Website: walmart
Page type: receipt
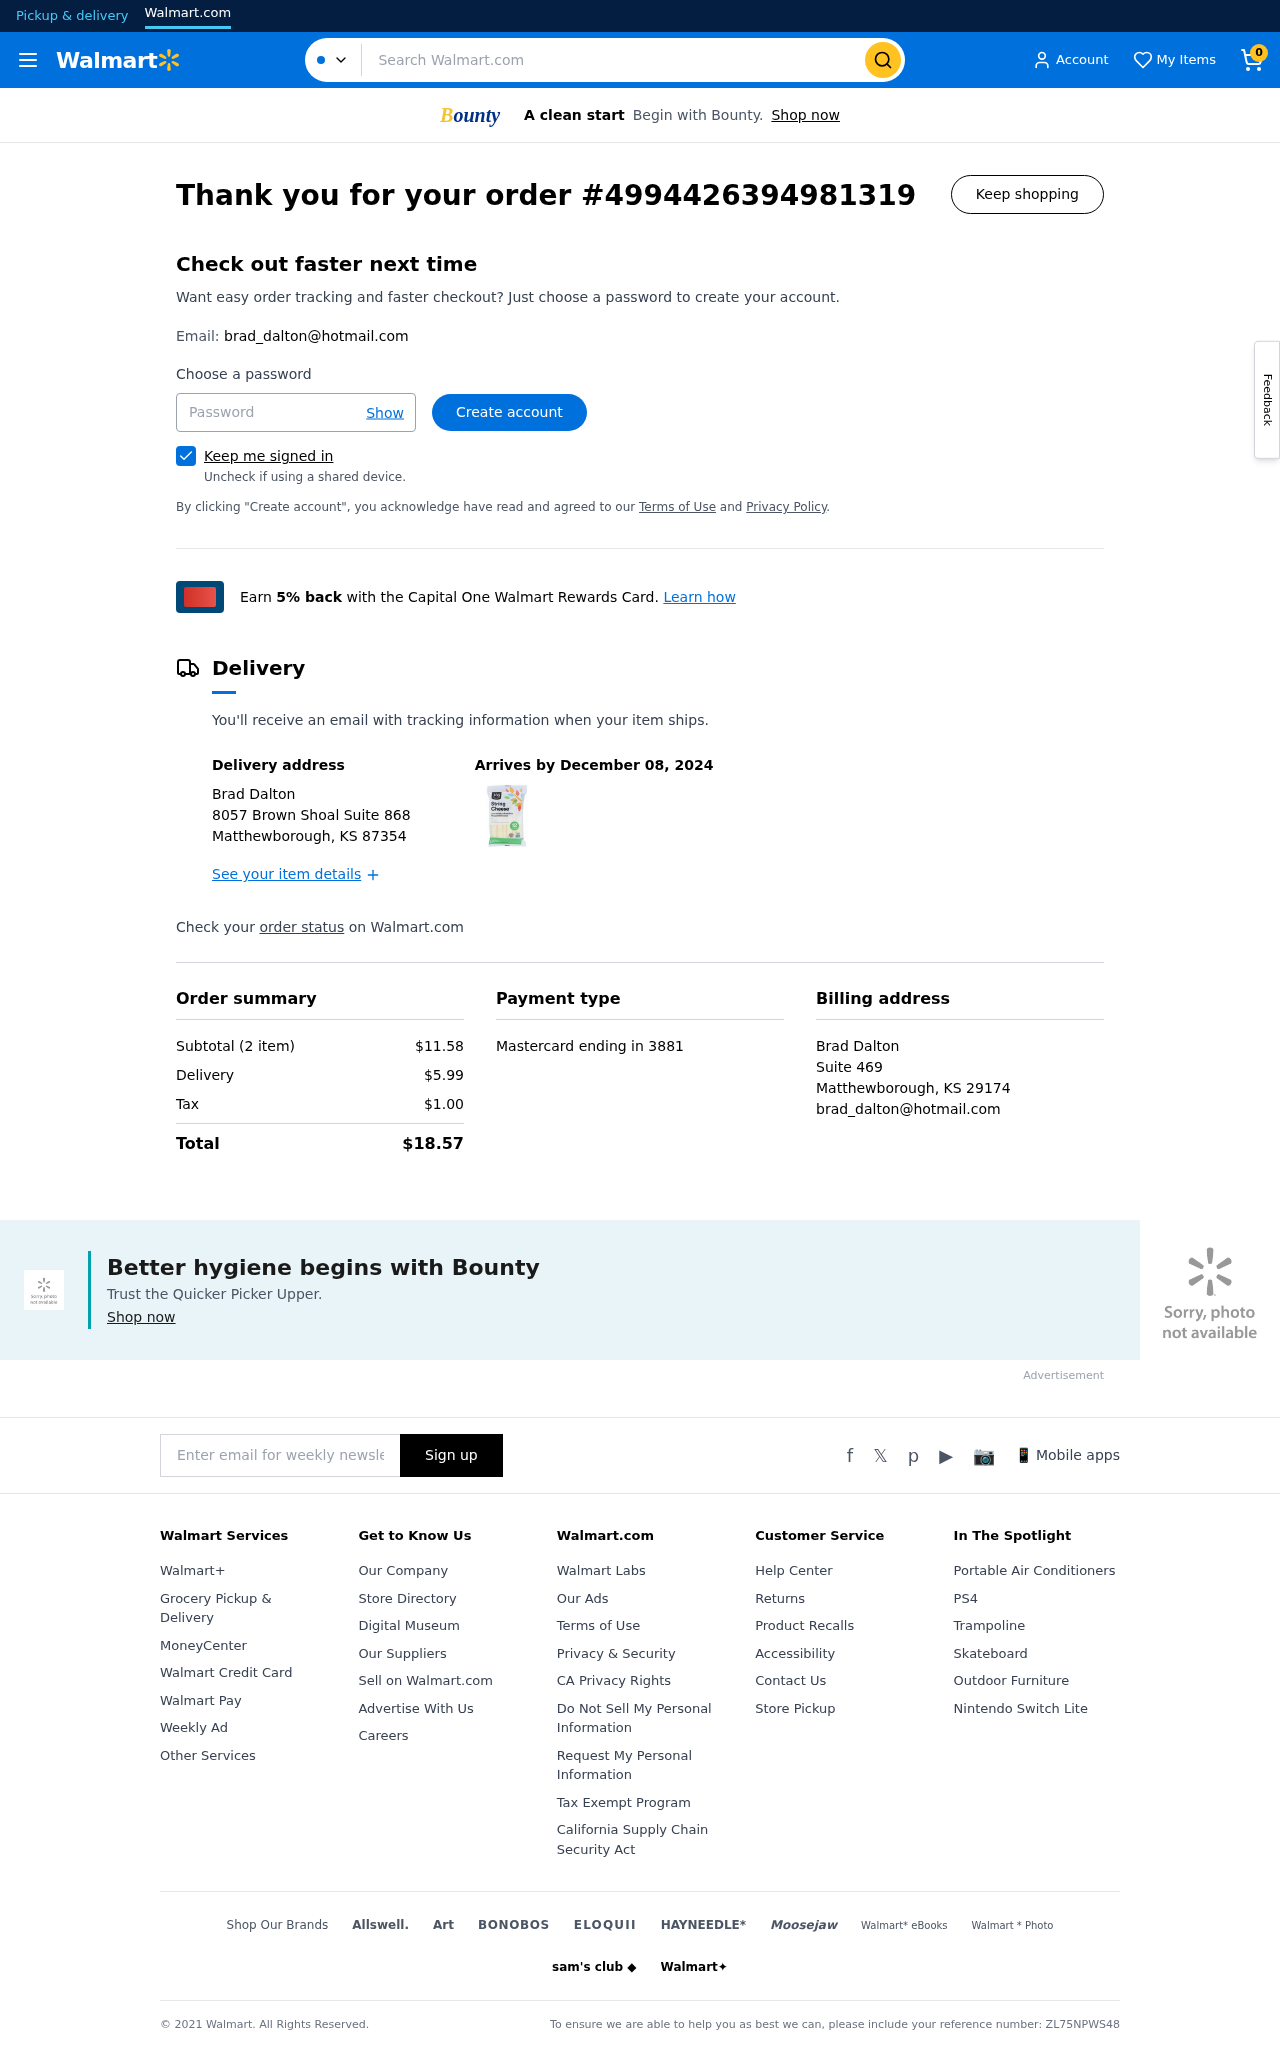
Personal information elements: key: PII_CARD_LAST4
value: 3881
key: PII_CARD_TYPE
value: Mastercard
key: PII_CITY_STATE_ZIP
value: Matthewborough, KS 87354
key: PII_CITY_STATE_ZIP2
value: Matthewborough, KS 29174
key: PII_EMAIL
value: brad_dalton@hotmail.com
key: PII_EMAIL2
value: brad_dalton@hotmail.com
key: PII_FULLNAME
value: Brad Dalton
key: PII_FULLNAME2
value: Brad Dalton
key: PII_STREET
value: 8057 Brown Shoal Suite 868
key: PII_STREET2
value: Suite 469
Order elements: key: ORDER_NUM_ITEMS
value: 0
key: ORDER_ID
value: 4994426394981319
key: ORDER_DELIVERY_DATE
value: December 08, 2024
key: ORDER_NUM_ITEMS
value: Subtotal (2 item)
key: ORDER_SUBTOTAL
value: $11.58
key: ORDER_SHIPPING_COST
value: $5.99
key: ORDER_TAX
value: $1.00
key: ORDER_TOTAL
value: $18.57
Search elements: key: HEADER_SEARCH
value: Search Walmart.com